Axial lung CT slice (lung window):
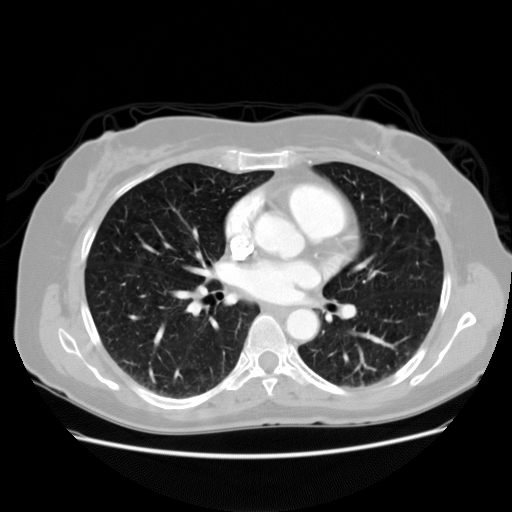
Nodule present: no